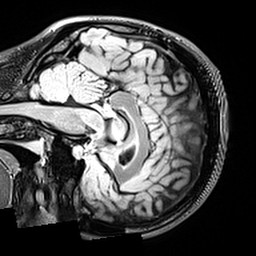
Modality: T2w
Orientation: sagittal
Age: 24
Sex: female
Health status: healthy
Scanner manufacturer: siemens
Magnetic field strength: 3 T
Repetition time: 5 s
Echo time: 0.397 s